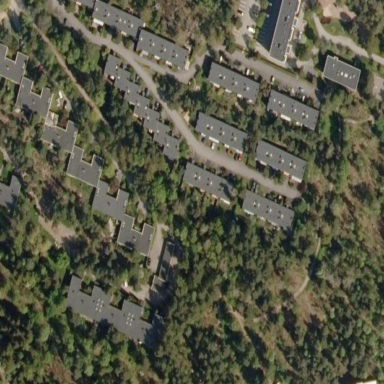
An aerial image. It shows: Terrace building.